Field crop: maize
Growth stage: 2
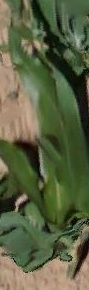
Species: maize